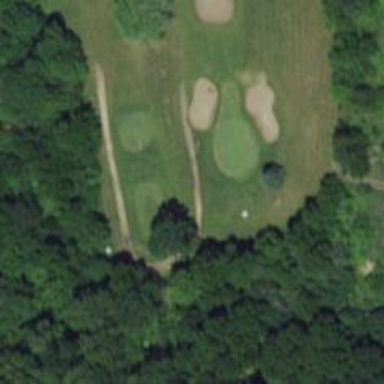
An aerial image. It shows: Service road designated as golf cart path.